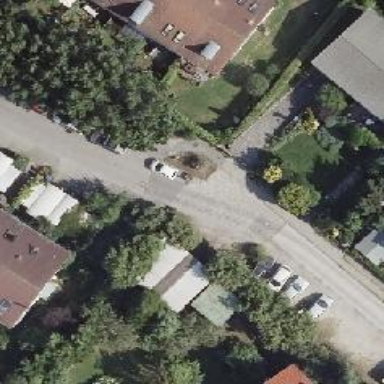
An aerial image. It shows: Residential road.